Question: I need to do some robust data-fitting operation.
I have bunch of (x,y) data, that I want to fit to a <URL> function.
The point is, I want to remove the ouliers. As one can see on the sample plot below, there is another distribution of data thats pollutting my data on the right, and I don't want to take it into account to do the fitting (i.e. to find \sigma, \mu and the overall scale parameter).

R seems to be the right tool for the job, I found some packages (<URL> that are related to robust fitting.
However, they assume the user already has a strong knowledge of R, which is not my case, and the documentation is only provided as a sort of reference manual, no tutorial or equivalent. My statistical background is rather low, I attempted to read <URL>.
But I have the feeling that this is actually a quite simple operation.
I have checked this <URL>, however they take as input a single vector of values, and I have a vector of pairs, so I don't see how to transpose.
Any help on how to do this would be appreciated.
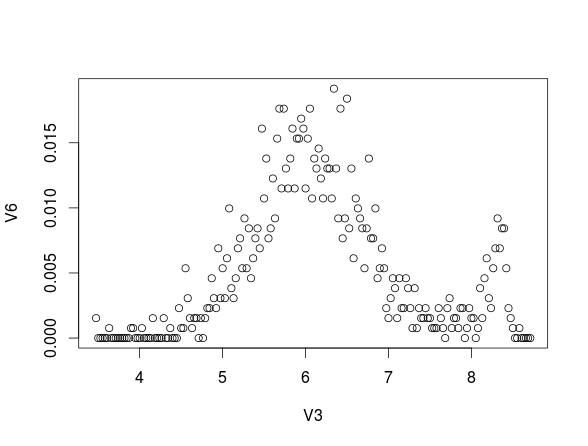
Answer: Fitting a Gaussian curve to the data, the principle is to minimise the sum of squares difference between the fitted curve and the data, so we define 'f' our objective function and run 'optim' on it:
'''
fitG =
function(x,y,mu,sig,scale){
f = function(p){
d = p[3]*dnorm(x,mean=p[1],sd=p[2])
sum((d-y)^2)
}
optim(c(mu,sig,scale),f)
}
'''
Now, extend this to two Gaussians:
'''
fit2G <- function(x,y,mu1,sig1,scale1,mu2,sig2,scale2,...){
f = function(p){
d = p[3]*dnorm(x,mean=p[1],sd=p[2]) + p[6]*dnorm(x,mean=p[4],sd=p[5])
sum((d-y)^2)
}
optim(c(mu1,sig1,scale1,mu2,sig2,scale2),f,...)
}
'''
Fit with initial params from the first fit, and an eyeballed guess of the second peak. Need to increase the max iterations:
'''
> fit2P = fit2G(data$V3,data$V6,6,.6,.02,8.3,0.10,.002,control=list(maxit=10000))
Warning messages:
1: In dnorm(x, mean = p[1], sd = p[2]) : NaNs produced
2: In dnorm(x, mean = p[4], sd = p[5]) : NaNs produced
3: In dnorm(x, mean = p[4], sd = p[5]) : NaNs produced
> fit2P
$par
[1] 6.035610393 0.653149616 0.023744876 8.317215066 0.107767881 0.002055287
'''
What does this all look like?
'''
> plot(data$V3,data$V6)
> p = fit2P$par
> lines(data$V3,p[3]*dnorm(data$V3,p[1],p[2]))
> lines(data$V3,p[6]*dnorm(data$V3,p[4],p[5]),col=2)
'''

However I would be wary about statistical inference about your function parameters...
The warning messages produced are probably due to the sd parameter going negative. You can fix this and also get a quicker convergence by using L-BFGS-B and setting a lower bound:
'''
> fit2P = fit2G(data$V3,data$V6,6,.6,.02,8.3,0.10,.002,control=list(maxit=10000),method="L-BFGS-B",lower=c(0,0,0,0,0,0))
> fit2P
$par
[1] 6.<PHONE> 0.65302676 0.<PHONE> 8.31424025 0.<PHONE> 0.<PHONE>
'''
As pointed out, sensitivity to initial values is always a problem with curve fitting things like this.